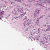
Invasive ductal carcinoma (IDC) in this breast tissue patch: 1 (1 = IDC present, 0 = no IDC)